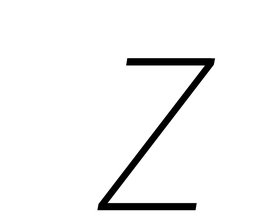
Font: Roboto-Italic_Condensed_Thin_Italic